Question: I have the following form validations for name and email:
'''
validates :name, presence: true
validates :email, presence: true
'''
In my browser it looks like:

But, when I submit the following form:
'''
= simple_form_for @contact, :url => create_enquiry_path, :method => :post do |form|
= form.input :name
= form.input :email
= form.input :phone
= form.input :website
'''
There are no errors on the page, but I get:
'''
param is missing or the value is empty for: contact
'''
My controller is:
'''
def create
@contact = ContactForm.new(form_params)
if @contact.errors.any?
render :action => :new
flash[:error] = 'Please correct errors.'
else
redirect_to ....
flash[:notice] = 'Thank you for your message. We will contact you soon!'
end
private
def form_params
params.require(:contact).permit(:name, :phone, :email, :website)
end
'''
Could someone please explain what I am doing wrong here?
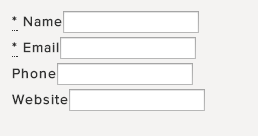
Answer: It appears that your parameters dictionary is structured differently than you're expecting. If your params dictionary is coming to your controller like:
'''
{ :name => 'John', :email => 'john.smith@abc.ca', ...... }
'''
Then change your 'form_params' method to:
'''
def form_params
params.permit(:name, :phone, :email, :website)
end
'''
If your params dictionary is coming to your controller like:
'''
{ :contact_form => { :name => 'John', :email => 'john.smith@abc.ca', ...... } }
'''
Then change your 'form_params' method to (based on @JiriPospisil's suggestion):
'''
def form_params
params.require(:contact_form).permit(:name, :phone, :email, :website)
end
'''